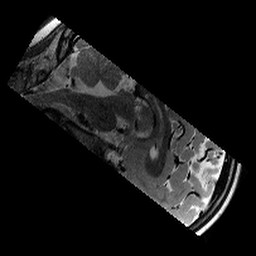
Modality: T2w
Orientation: sagittal
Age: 9
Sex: male
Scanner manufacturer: siemens
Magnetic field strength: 3 T
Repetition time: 9.23 s
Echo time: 0.067 s